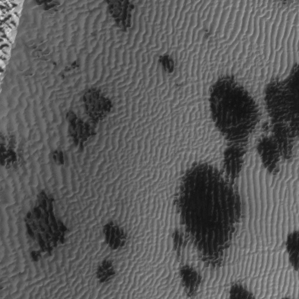
Label: frost